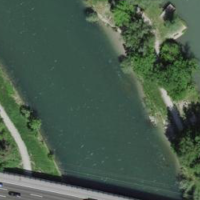
EUNIS habitat code: 57
Species observed at this site:
Tachybaptus ruficollis
Corvus corone
Podiceps cristatus
Fulica atra
Anas crecca
Alcedo atthis
Dendrocopos major
Buteo buteo
Sylvia atricapilla
Chroicocephalus ridibundus
Poecile palustris
Phylloscopus collybita
Larus michahellis
Cygnus olor
Gallinula chloropus
Ardea alba
Libellula depressa
Erithacus rubecula
Pica pica
Picus viridis
Accipiter nisus
Motacilla cinerea
Cyanistes caeruleus
Anas platyrhynchos
Sturnus vulgaris
Troglodytes troglodytes
Aythya fuligula
Fringilla coelebs
Mareca penelope
Passer montanus
Columba palumbus
Turdus merula
Phalacrocorax carbo
Mareca strepera
Parus major
Prunus padus
Mergus merganser
Milvus milvus
Cinclus cinclus
Motacilla alba